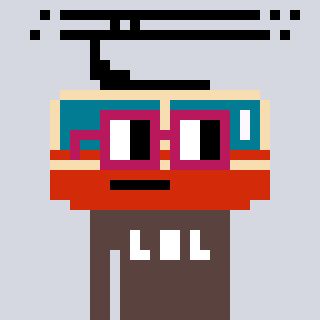
a pixel art character with square dark red glasses, a tram wagon-shaped head and a darkbrown-colored body on a cool background